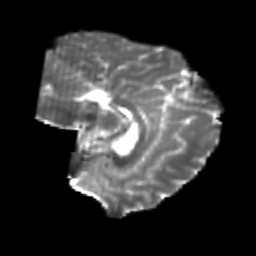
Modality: T2w
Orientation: sagittal
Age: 20
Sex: male
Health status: healthy
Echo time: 0.074 s